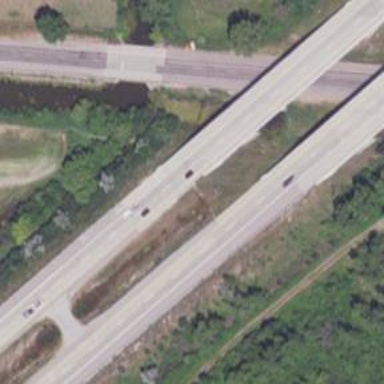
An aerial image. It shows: Bridge over motorway.